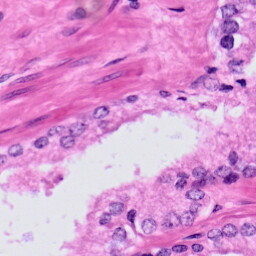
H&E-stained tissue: Prostate